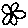
Label: flower